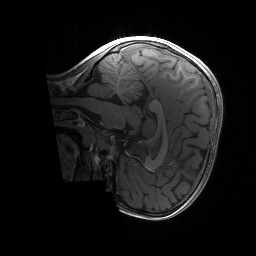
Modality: T1w
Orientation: sagittal
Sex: female
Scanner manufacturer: siemens
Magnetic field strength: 3 T
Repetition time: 1.9 s
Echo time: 0.00243 s